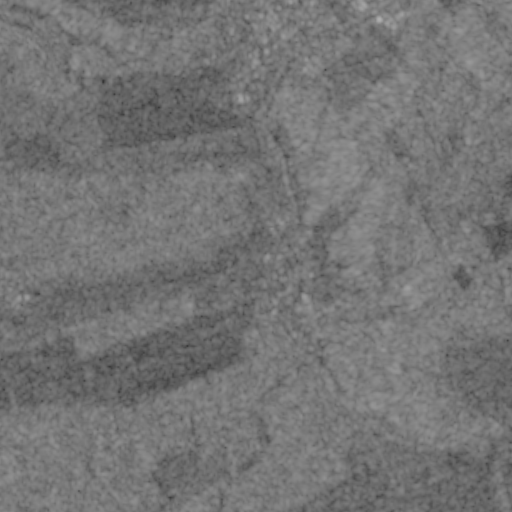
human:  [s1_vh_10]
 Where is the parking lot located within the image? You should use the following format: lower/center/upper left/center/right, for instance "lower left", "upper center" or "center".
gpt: The parking lot is located in the upper center of the image.
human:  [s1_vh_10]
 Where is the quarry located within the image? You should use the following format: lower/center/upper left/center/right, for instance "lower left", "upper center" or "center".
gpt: The quarry is located in the upper right of the image.
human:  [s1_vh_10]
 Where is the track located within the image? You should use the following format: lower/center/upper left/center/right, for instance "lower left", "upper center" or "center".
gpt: There is no track in the image.

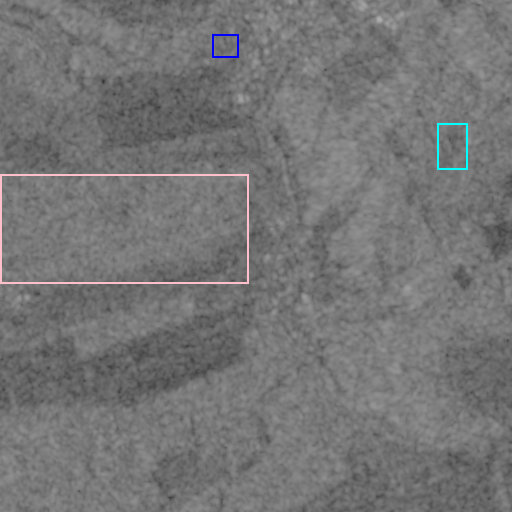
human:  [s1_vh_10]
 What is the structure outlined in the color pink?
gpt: The structure outlined in pink is a crop field.
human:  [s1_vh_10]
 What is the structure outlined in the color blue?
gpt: The structure outlined in blue is a park.
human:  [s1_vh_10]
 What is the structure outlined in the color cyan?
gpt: The structure outlined in cyan is a quarry.
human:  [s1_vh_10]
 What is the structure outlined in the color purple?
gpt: There is no purple outline.